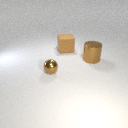
large brown metal cylinder to the right of small brown metal sphere